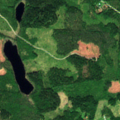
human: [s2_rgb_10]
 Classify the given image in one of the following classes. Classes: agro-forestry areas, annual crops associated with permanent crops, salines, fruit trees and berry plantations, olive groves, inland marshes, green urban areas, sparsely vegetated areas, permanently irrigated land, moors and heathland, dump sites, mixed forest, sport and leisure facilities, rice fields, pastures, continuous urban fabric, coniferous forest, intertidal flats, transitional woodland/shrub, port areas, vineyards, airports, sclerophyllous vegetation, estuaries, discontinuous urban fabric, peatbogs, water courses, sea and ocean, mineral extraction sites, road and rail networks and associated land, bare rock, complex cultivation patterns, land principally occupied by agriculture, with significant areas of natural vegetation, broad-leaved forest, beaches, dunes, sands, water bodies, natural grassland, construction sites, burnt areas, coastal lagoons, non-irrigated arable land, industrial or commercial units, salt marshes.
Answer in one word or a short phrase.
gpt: coniferous forest, mixed forest, transitional woodland/shrub